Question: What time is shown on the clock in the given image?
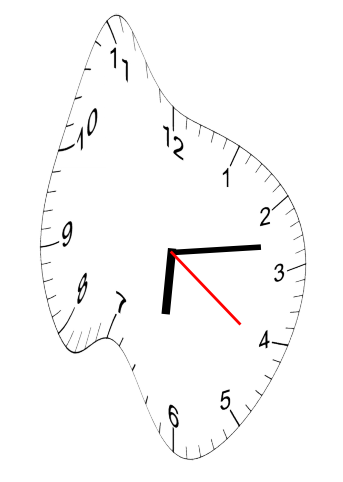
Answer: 06:13:21